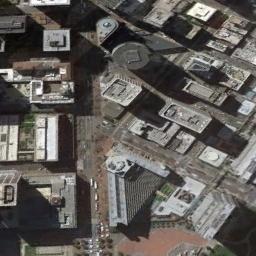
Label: commercial_area